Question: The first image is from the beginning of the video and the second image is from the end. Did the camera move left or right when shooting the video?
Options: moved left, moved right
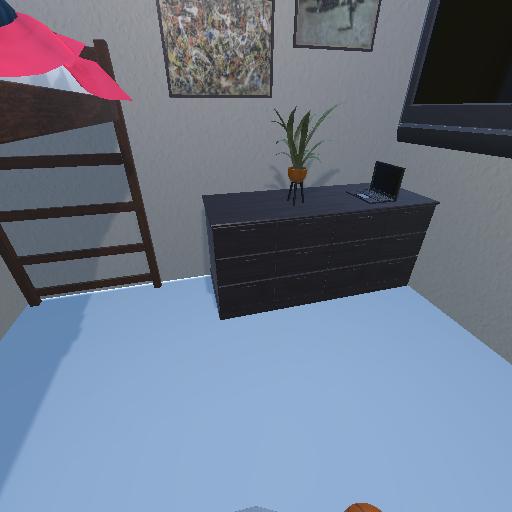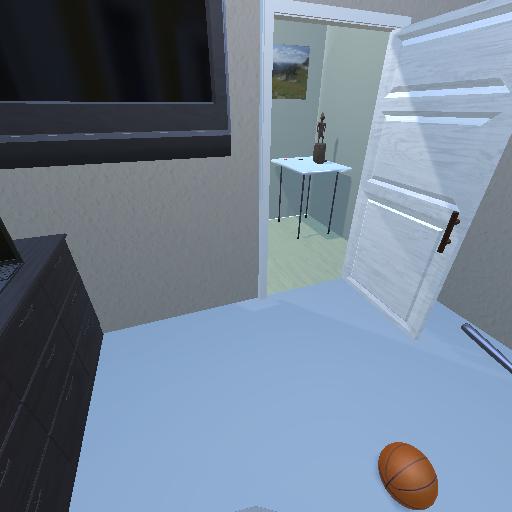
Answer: moved left